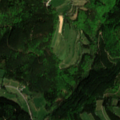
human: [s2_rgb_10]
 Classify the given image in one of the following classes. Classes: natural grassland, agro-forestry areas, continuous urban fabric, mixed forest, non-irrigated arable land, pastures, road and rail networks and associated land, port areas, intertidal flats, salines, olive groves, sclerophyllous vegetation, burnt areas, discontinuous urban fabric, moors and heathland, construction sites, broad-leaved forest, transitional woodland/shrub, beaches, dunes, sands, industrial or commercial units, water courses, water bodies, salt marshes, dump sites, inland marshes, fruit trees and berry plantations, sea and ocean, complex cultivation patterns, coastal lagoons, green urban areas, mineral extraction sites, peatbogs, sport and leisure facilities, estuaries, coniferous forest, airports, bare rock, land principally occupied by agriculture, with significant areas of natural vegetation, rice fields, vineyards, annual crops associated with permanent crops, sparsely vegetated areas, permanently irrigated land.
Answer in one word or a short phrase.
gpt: pastures, complex cultivation patterns, broad-leaved forest, coniferous forest, mixed forest